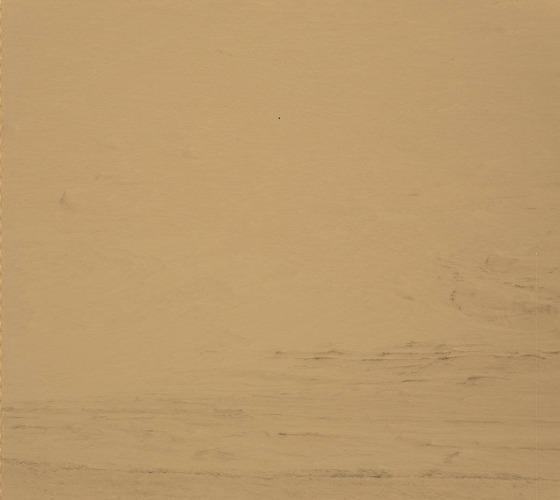
Terrain classes present: Gravel / Sand / Soil